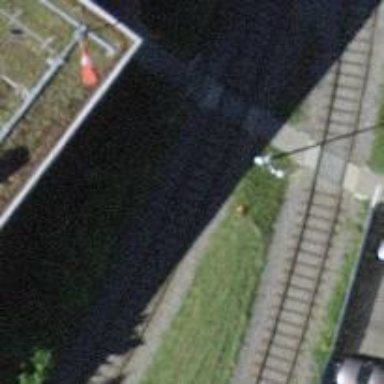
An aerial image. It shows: Uncontrolled railway crossing.